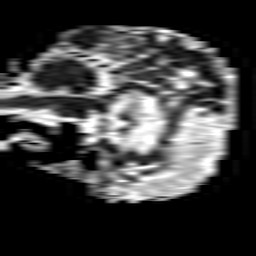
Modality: ADC
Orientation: sagittal
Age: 63
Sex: male
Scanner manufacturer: philips
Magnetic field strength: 1.5 T
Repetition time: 3.403 s
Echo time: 0.06922 s